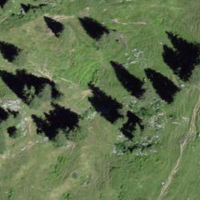
EUNIS habitat code: 23
Species observed at this site:
Bartsia alpina